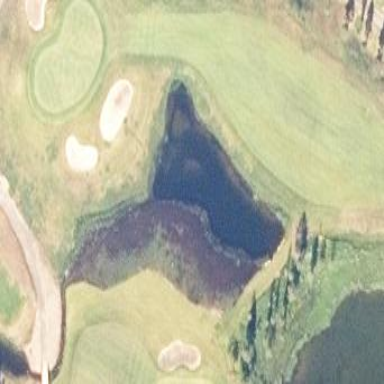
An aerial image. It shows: Pond serving as water hazard on golf course.